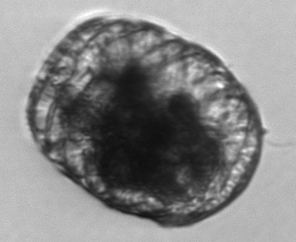
Label: Polykrikos